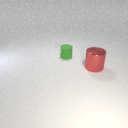
small green rubber cylinder to the left of large red metal cylinder